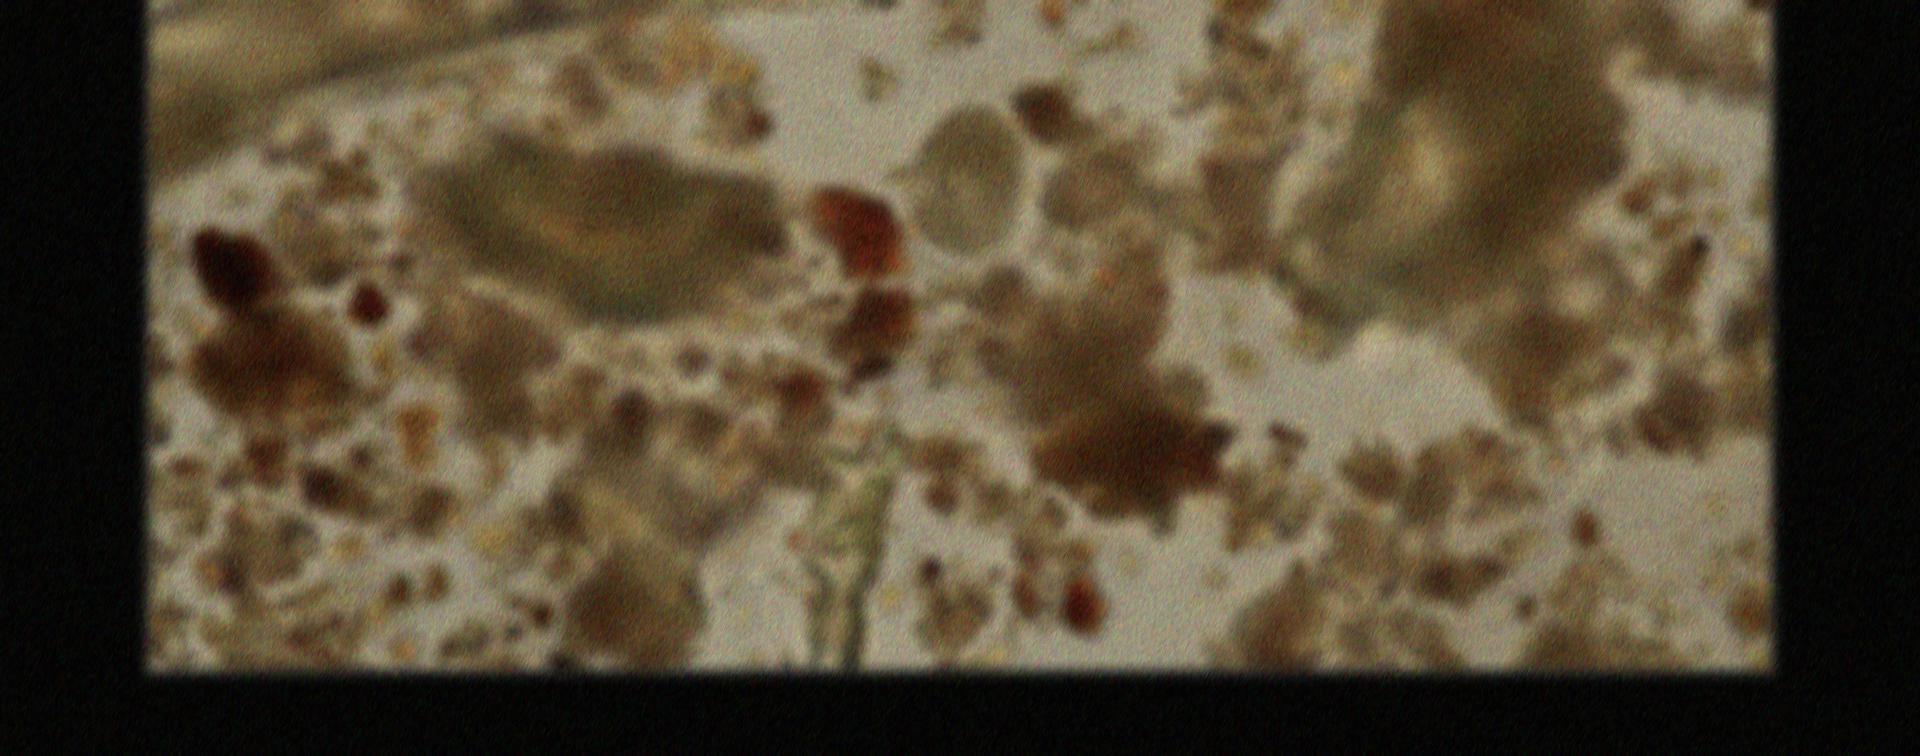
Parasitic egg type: Hookworm egg